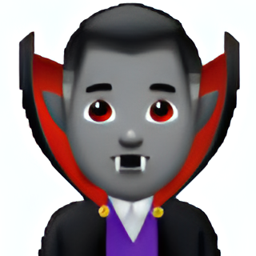
Name: man vampire medium skin tone
Emoji: 🧛🏽‍♂️
Group: People & Body
Sub-group: person-fantasy